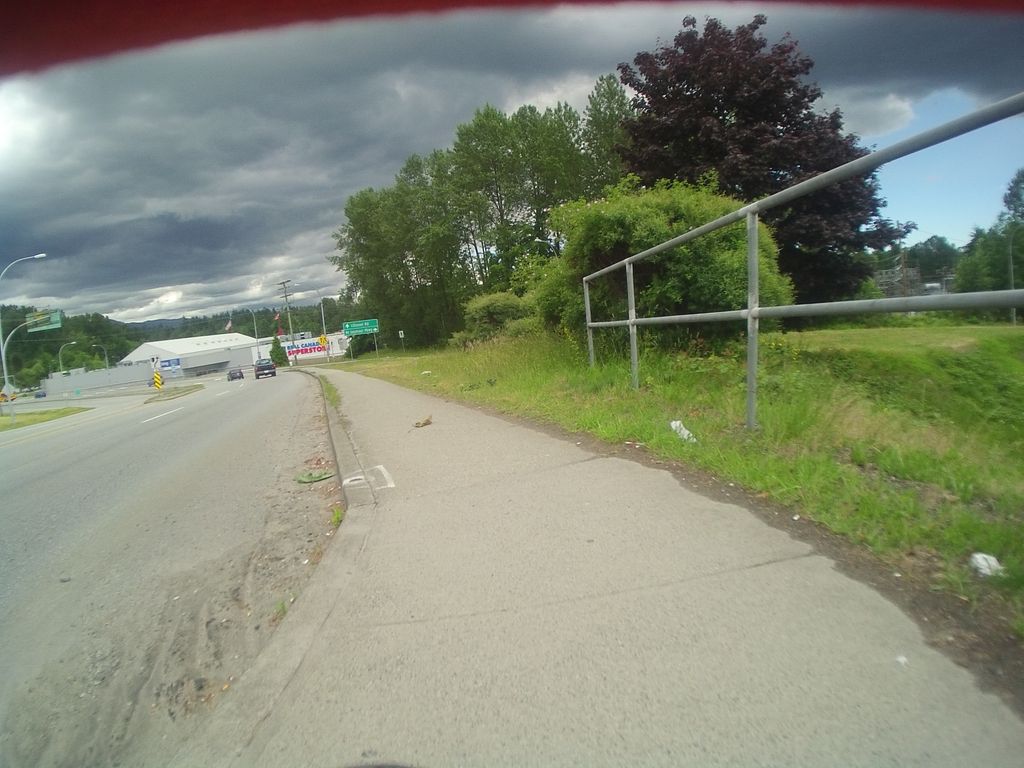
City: vancouver